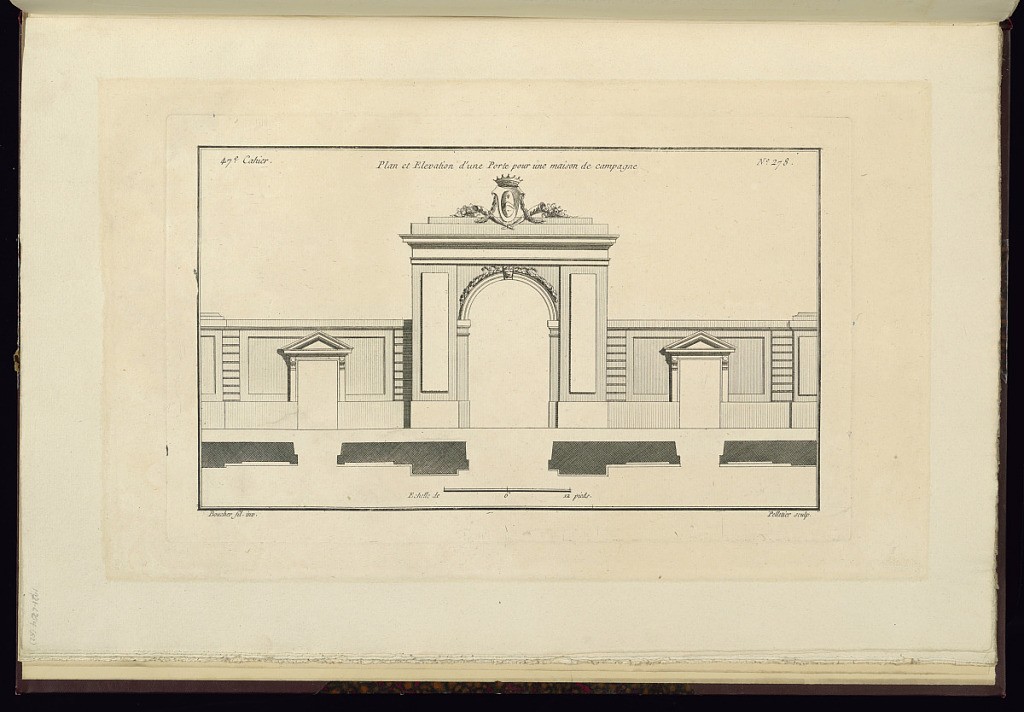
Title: Plan et Elevation d'une Porte pour une maison de campagne
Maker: Juste-François Boucher, French, 1736 – 1782
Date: ca. 1775
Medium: Engraving on off white laid paper
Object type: Print
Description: Plan and elevation of an entryway for a country estate, decorated with garland draped over the large entry and carved cornucopia crossed under a coat of arms at the top. The plate is signed.